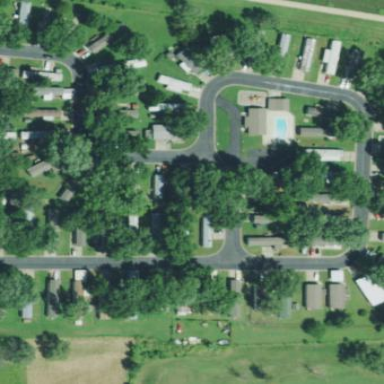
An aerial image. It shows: Residential area designated as trailer park.